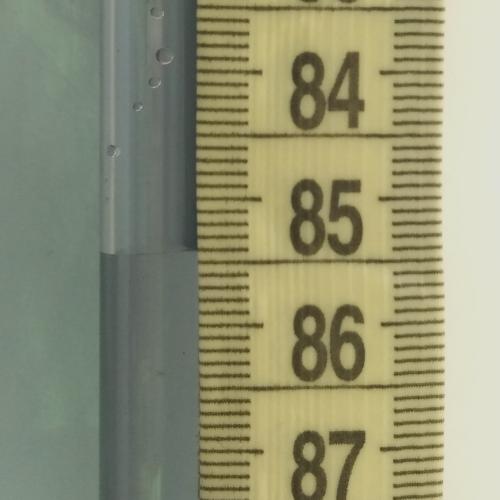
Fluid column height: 85.4 cm